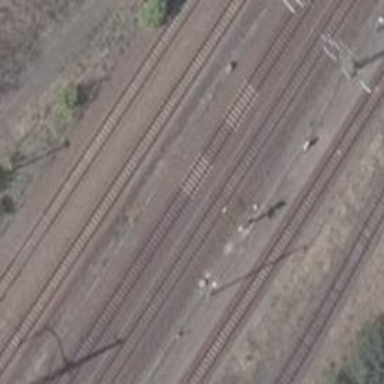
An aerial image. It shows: Railway signal.